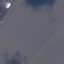
Land use / land cover class: SeaLake